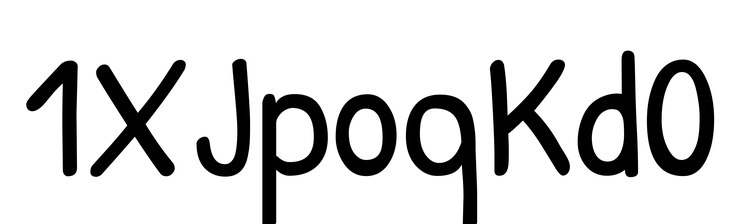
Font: PatrickHand-Regular